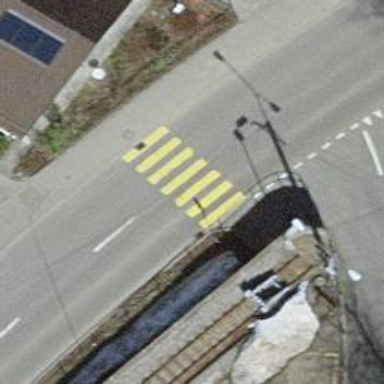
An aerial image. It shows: Uncontrolled crossing on the road.